Question: I am trying to create a shader where i have as input the positon of the vertex, some transformation matrixes and a float4 for the color of the vertex. The manipulation of the position works fine but i dont get the correct color out of it.

Okay so here is the Inputlayout of the shader:
'''
D3D11_INPUT_ELEMENT_DESC solidColorLayout[] =
{
{ "POSITION", 0, DXGI_FORMAT_R32G32B32_FLOAT, 0, 0, D3D11_INPUT_PER_VERTEX_DATA, 0 },
{ "COLOR", 0, DXGI_FORMAT_R32G32B32_FLOAT, 0, 0, D3D11_INPUT_PER_VERTEX_DATA, 0 }
};
'''
And the shader itself does look like this:
'''
cbuffer cbChangesEveryFrame : register(b0)
{
matrix worldMatrix;
};
cbuffer cbNeverChanges : register(b1)
{
matrix viewMatrix;
};
cbuffer cbChangeOnResize : register(b2)
{
matrix projMatrix;
};
struct VS_Input
{
float4 pos : POSITION;
float4 color : COLOR;
};
struct PS_Input
{
float4 pos: SV_POSITION;
float4 color: COLOR;
};
PS_Input VS_Main(VS_Input vert)
{
PS_Input vsout = (PS_Input)0;
vsout.color = vert.color;
float4 worldPos = mul(vert.pos, worldMatrix);
vsout.pos = mul(worldPos, viewMatrix);
vsout.pos = mul(vsout.pos, projMatrix);
return vsout;
}
float4 PS_Main(PS_Input psinput) : SV_TARGET
{
return psinput.color;
}
'''
Dont get confuesed about the matrix those transformation are correct i do get the right vertexposition and so on but i dont get the color i define.
So for example i create vertexes like this:
'''
struct VertexPos
{
XMFLOAT3 pos;
XMFLOAT4 color;
};
...
VertexPos vertices[] =
{
{ XMFLOAT3(-1.0f, 0.0f, -1.0f), XMFLOAT4(0.1f,0.1f, 0.1f, 0.1f)},
{ XMFLOAT3(1.0f, 0.0f, -1.0f), XMFLOAT4(0.1f, 0.1f, 0.1f, 0.1f) },
{ XMFLOAT3(1.0f, 0.0f, 1.0f), XMFLOAT4(0.1f, 0.1f, 0.1f, 0.1f) },
{ XMFLOAT3(-1.0f, 0.0f, 1.0f), XMFLOAT4(0.1f, 0.1f, 0.1f, 0.1f) },
};
'''
With some indexbuffer and the drawcall itself is preaty simple:
'''
unsigned int stride = sizeof(VertexPos);
unsigned int offset = 0;
//set inputlayout and topology for drawing the sprites
context->IASetVertexBuffers(0, 1, &m_vertexBuffer, &stride, &offset);
context->IASetIndexBuffer(m_indexBuffer, DXGI_FORMAT_R16_UINT, 0);
//calculate cube stuff
XMMATRIX worldMat = getWorldMatrix();
worldMat = XMMatrixTranspose(worldMat);
context->UpdateSubresource(worldBuffer, 0, 0, &worldMat, 0, 0);//update world matrix
//draw
context->DrawIndexed(6, 0, 0);
'''
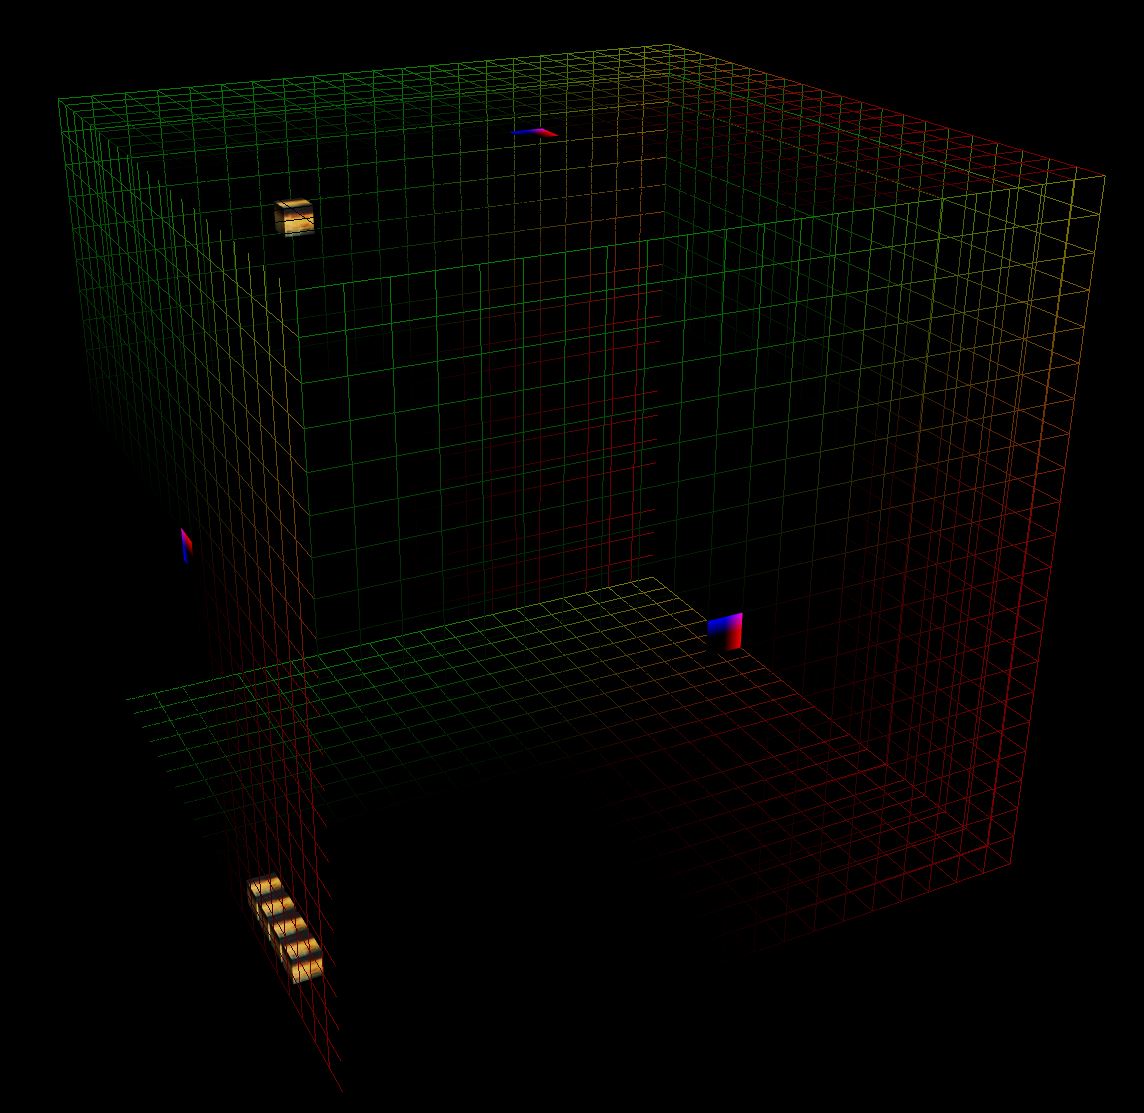
Answer: got it:
My 'D3D11_INPUT_ELEMENT_DESC'was wrong. I forgot the 'AlignedByteOffset'. So the correct Ofset should be:
'''
D3D11_INPUT_ELEMENT_DESC solidColorLayout[] =
{
{ "POSITION", 0, DXGI_FORMAT_R32G32B32_FLOAT, 0, 0, D3D11_INPUT_PER_VERTEX_DATA, 0 },
{ "COLOR", 0, DXGI_FORMAT_R32G32B32_FLOAT, 0, 12, D3D11_INPUT_PER_VERTEX_DATA, 0 }
};
'''
The litle 12 ruined it. But it works fine now.
Or even change it to this:
'''
D3D11_INPUT_ELEMENT_DESC solidColorLayout[] =
{
{ "POSITION", 0, DXGI_FORMAT_R32G32B32_FLOAT, 0, 0, D3D11_INPUT_PER_VERTEX_DATA, 0 },
{ "COLOR", 0, DXGI_FORMAT_R32G32B32A32_FLOAT, 0, 12, D3D11_INPUT_PER_VERTEX_DATA, 0 }
};
'''
Alternative you can use 'D3D11_APPEND_ALIGNED_ELEMENT'and it will automatically caluclate the right values. (Not sure if it's "save")